Question: I have recently ditch Dreamweaver as my IDE for my web projects and I'm currently using Eclipse. My current web project is written in PHP, but I'm not so familiar with Eclipse yet. I downloaded the Eclipse PDT. which has all the PHP developer plugins. And my first questions when I start a project does it mean I'm creating a root folder? and shall I choose PHP project or static web project? I've choosed the PHP project,but I just need to know that I'm not choosing the wrong one.
And why is it showing an error(an exclamation mark) when I try to add some javascripts to my index.php file?
'''
<script type="text/javascript" src="javascripts/addTools.js"></script>
'''
when I hoover over the exclamation mark I get the following info:
Multipel annotation found at this line:
-starttag of element script
-undefined attribute name (src)
-undefined attribute name (type)
-endtag of element script
As far as I know I have used the correct syntax for adding external javascripts to a html. Seems like a bug?
I can still run the website but it is just an annoying moment, pls help me anyone?
REQUESTED SCREEN DUMP:

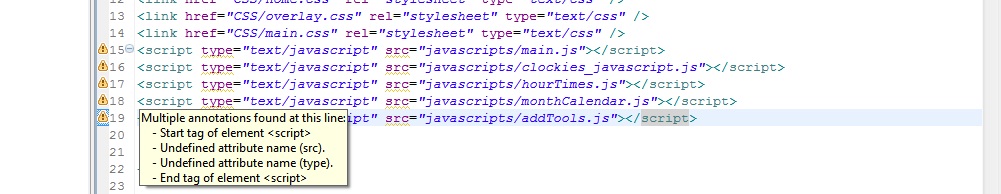
Answer: static web project is for a web project with only html pages. No dynamic pages with php for instance. You choose the good one.
The syntax seems correct, could you show us the full code, or even a screenshot of your editor? It seems the editor is not aware about the html dtd.